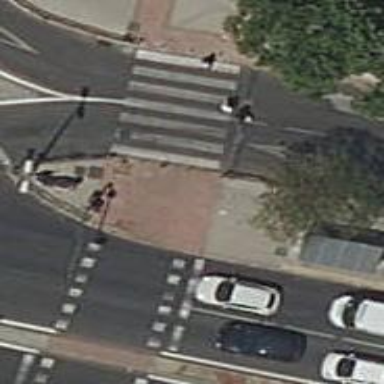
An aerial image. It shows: Bollard.